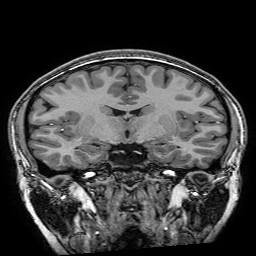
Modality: T1w
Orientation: sagittal
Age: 20
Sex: female
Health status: healthy